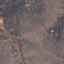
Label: HerbaceousVegetation